Breast ultrasound image
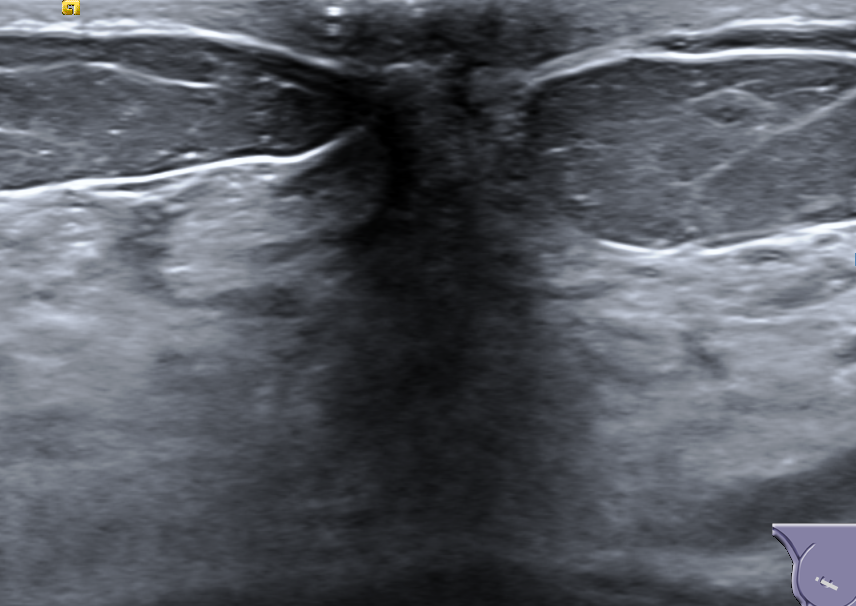
Diagnosis: normal